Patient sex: M
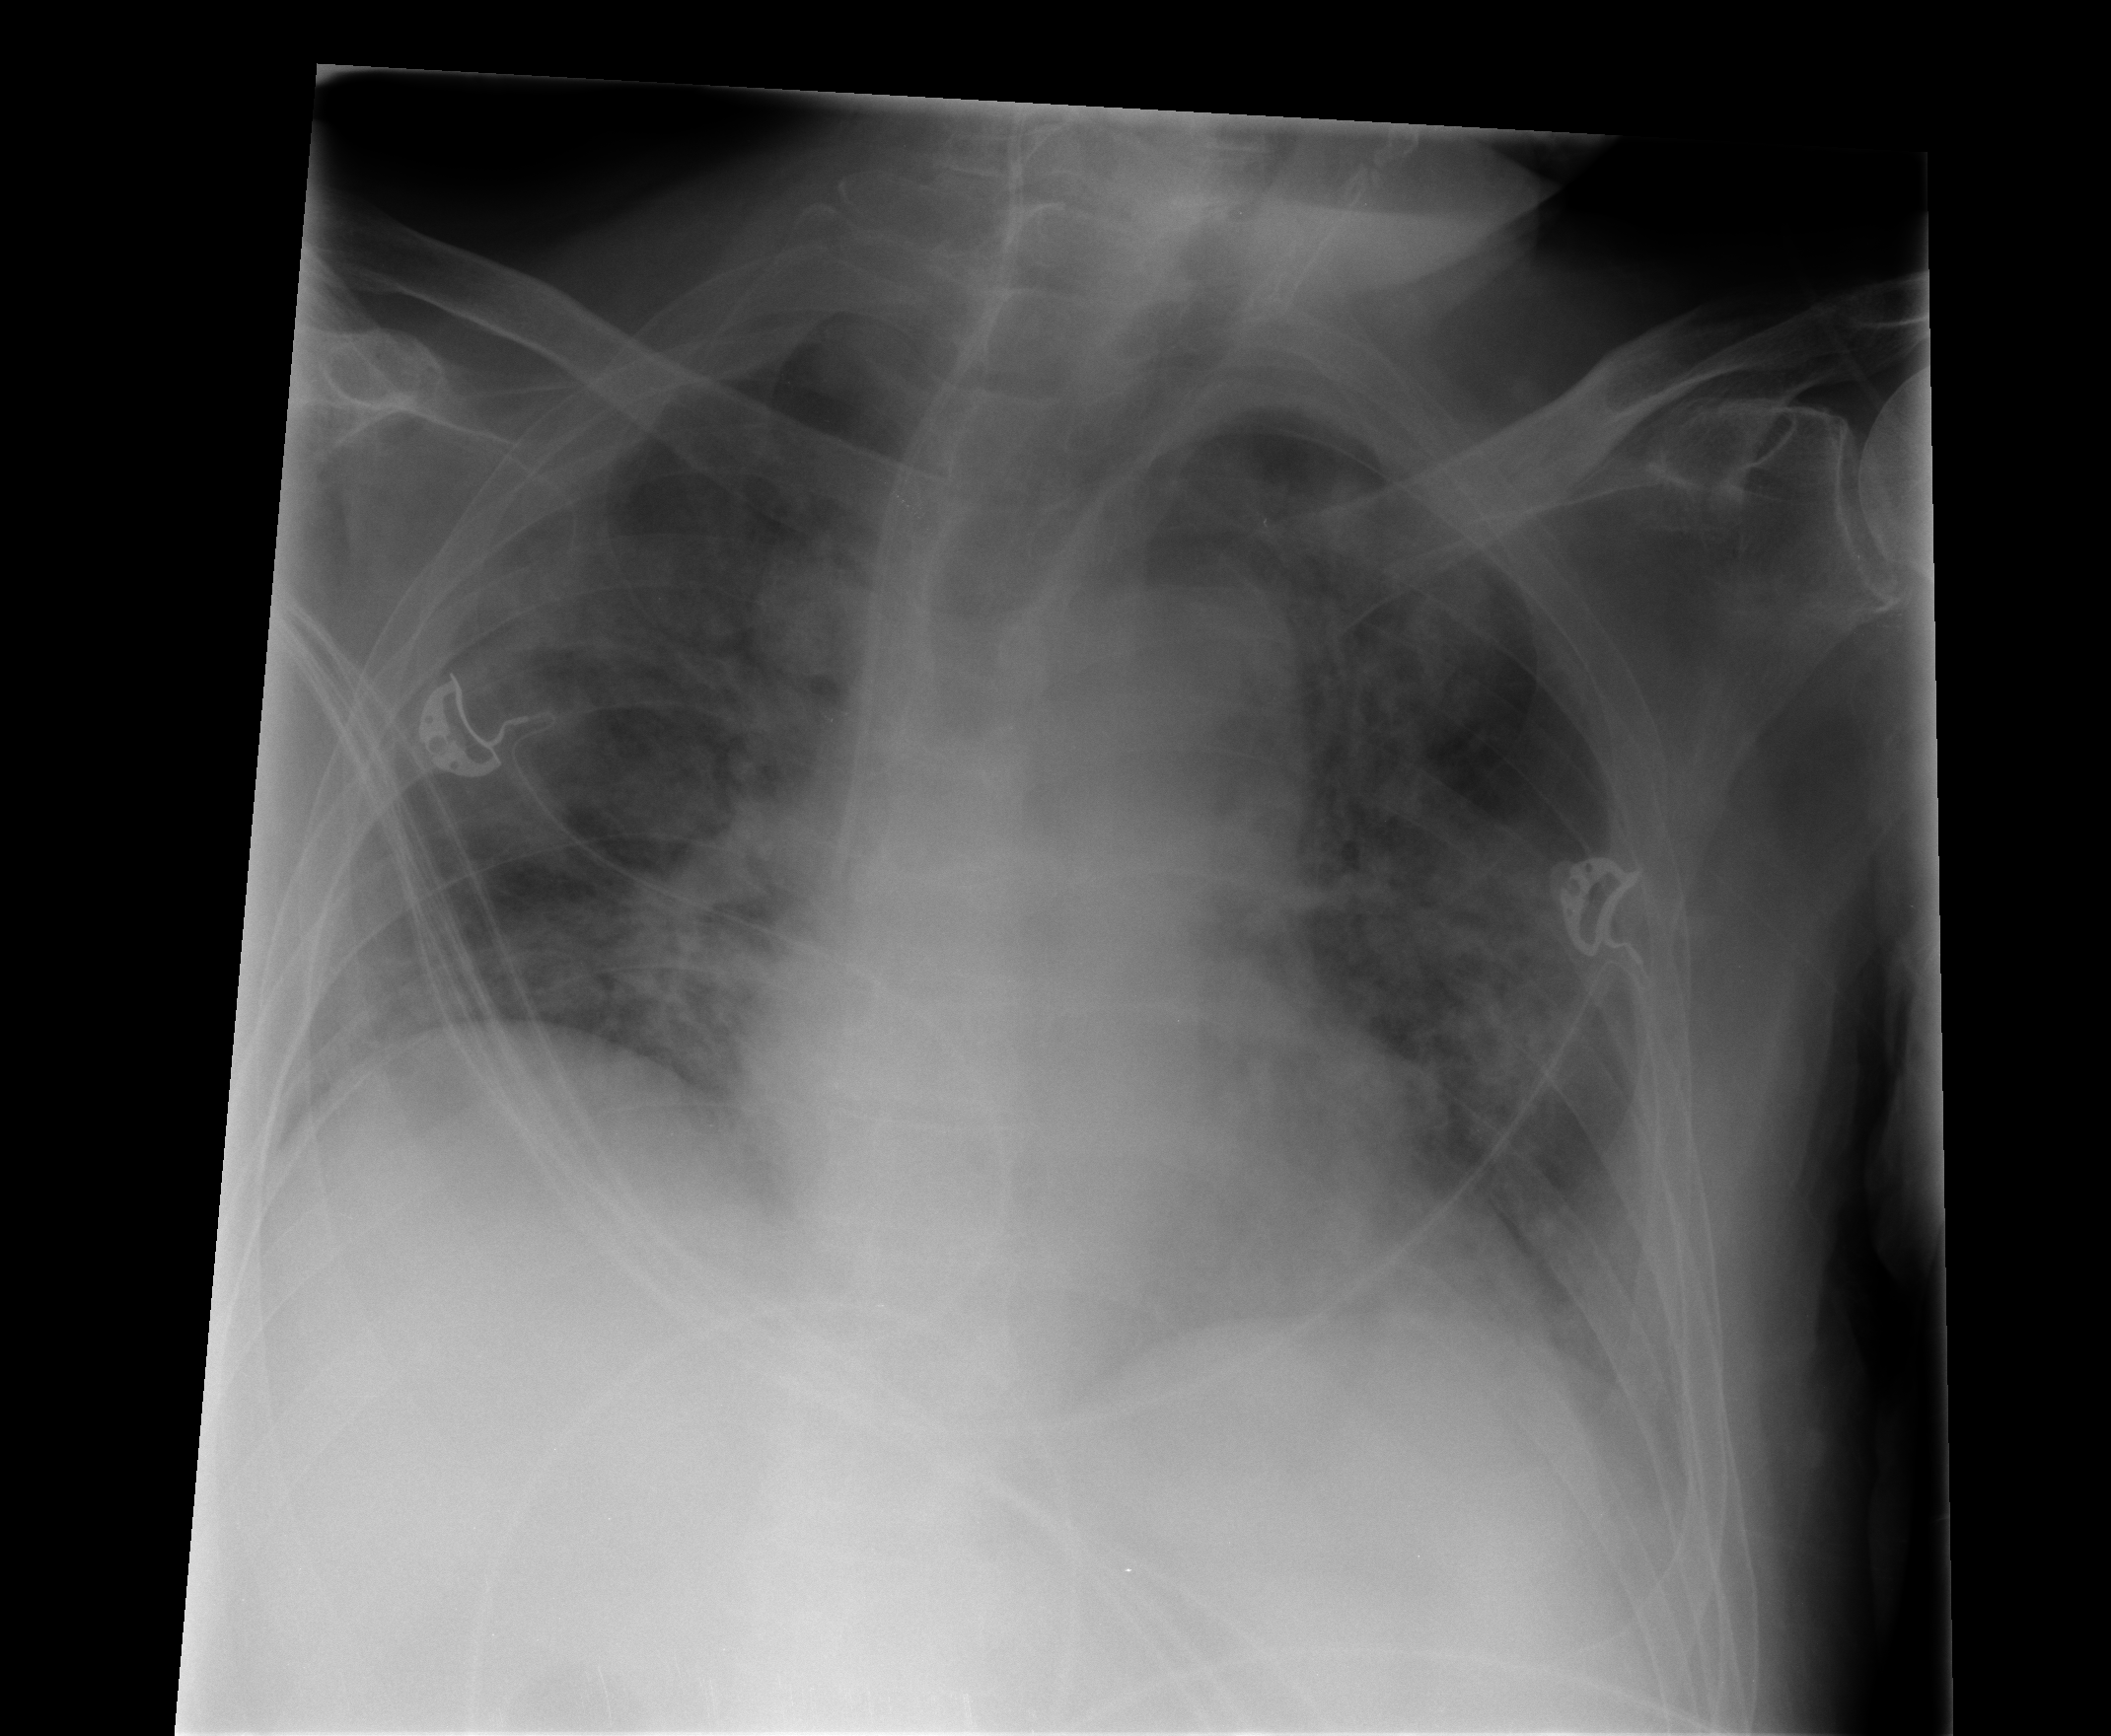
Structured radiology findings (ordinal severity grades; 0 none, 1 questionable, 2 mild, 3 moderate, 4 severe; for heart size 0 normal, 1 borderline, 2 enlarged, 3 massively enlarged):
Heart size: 0
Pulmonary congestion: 2
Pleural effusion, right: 0
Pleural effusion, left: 0
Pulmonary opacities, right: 3
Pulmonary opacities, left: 3
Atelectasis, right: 2
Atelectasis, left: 2